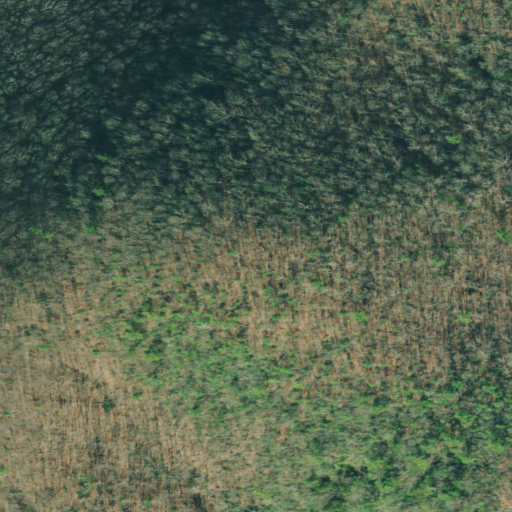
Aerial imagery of mountain in Georgia named Head Mountain containing deciduous forest, mixed forest, and evergreen forest